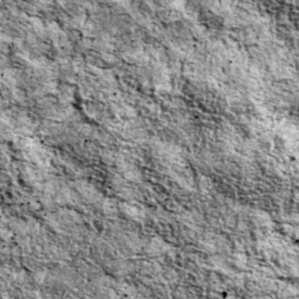
Label: non_frost